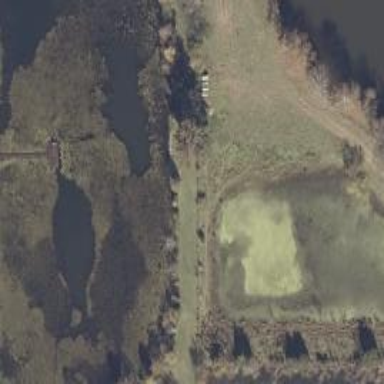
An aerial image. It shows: Pond with natural water.